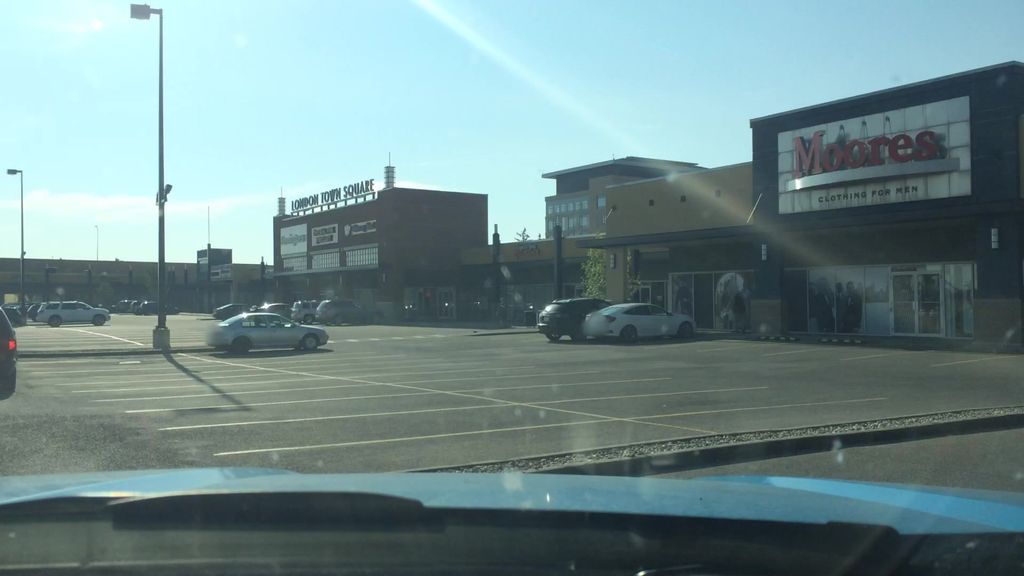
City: calgary